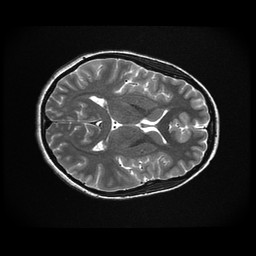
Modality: T2w
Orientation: axial
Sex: female
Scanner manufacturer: ge
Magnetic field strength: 3 T
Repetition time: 5 s
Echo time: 0.1012 s